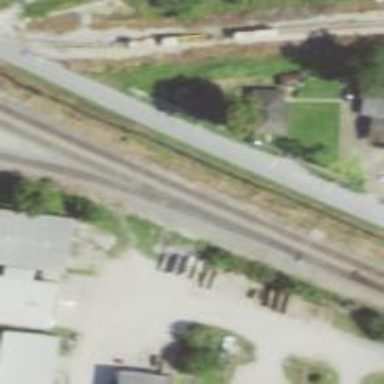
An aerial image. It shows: Railway junction.